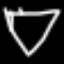
Label: diamond